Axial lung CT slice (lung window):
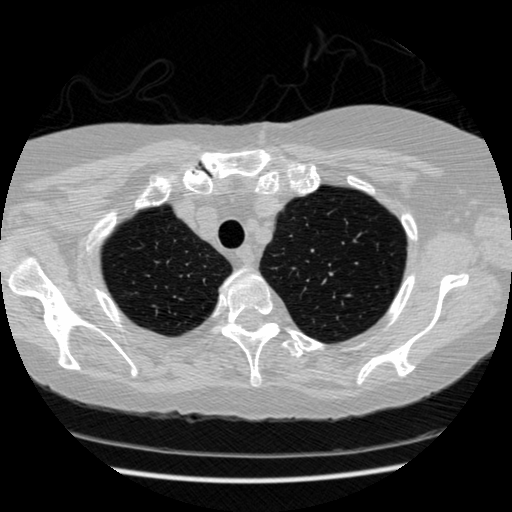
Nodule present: no